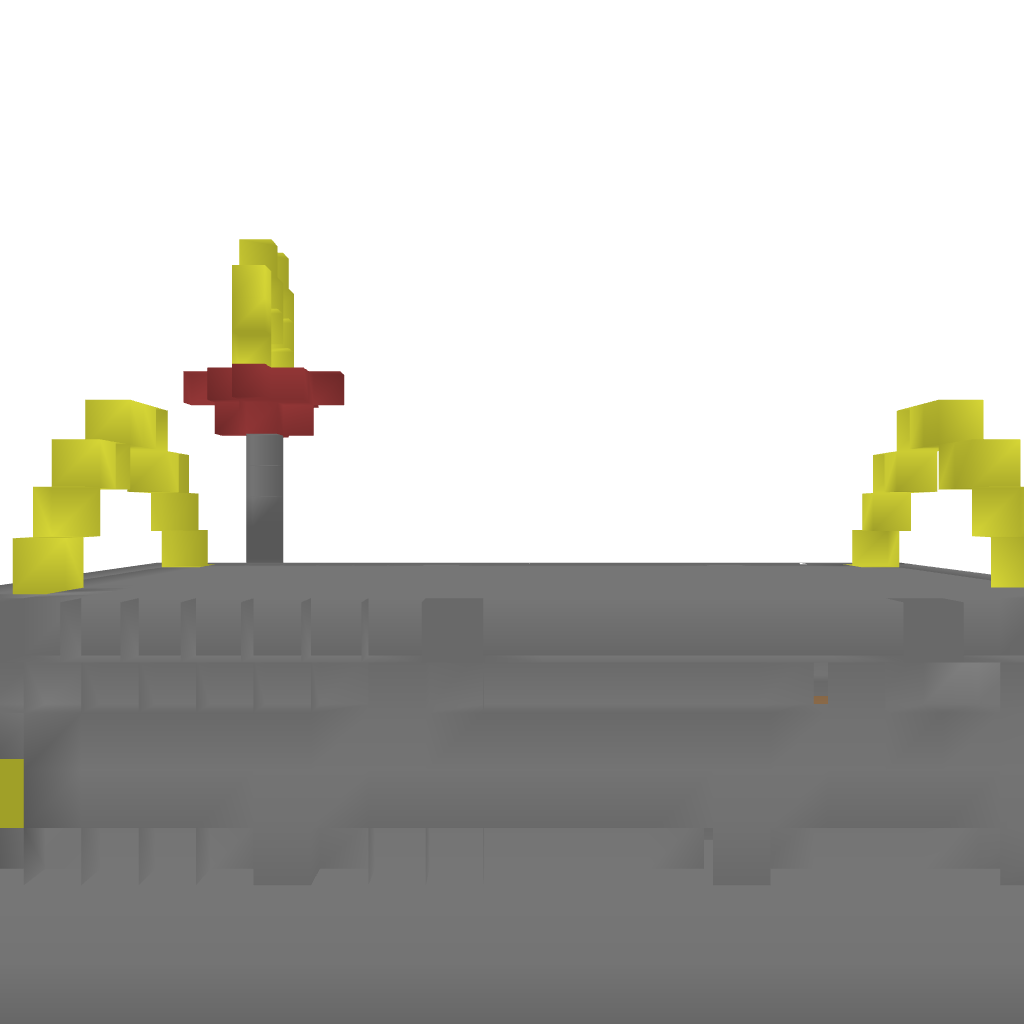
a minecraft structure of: Mc Donald's good quality